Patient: sex F, age 69
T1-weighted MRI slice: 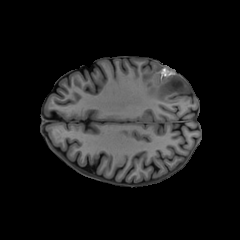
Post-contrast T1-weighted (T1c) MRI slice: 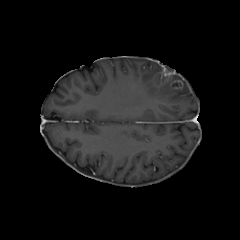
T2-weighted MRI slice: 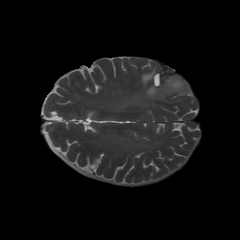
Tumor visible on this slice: yes
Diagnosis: Glioblastoma, IDH-wildtype
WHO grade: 4